Field crop: tomato
Growth stage: 1
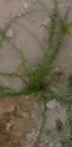
Species: cyperus